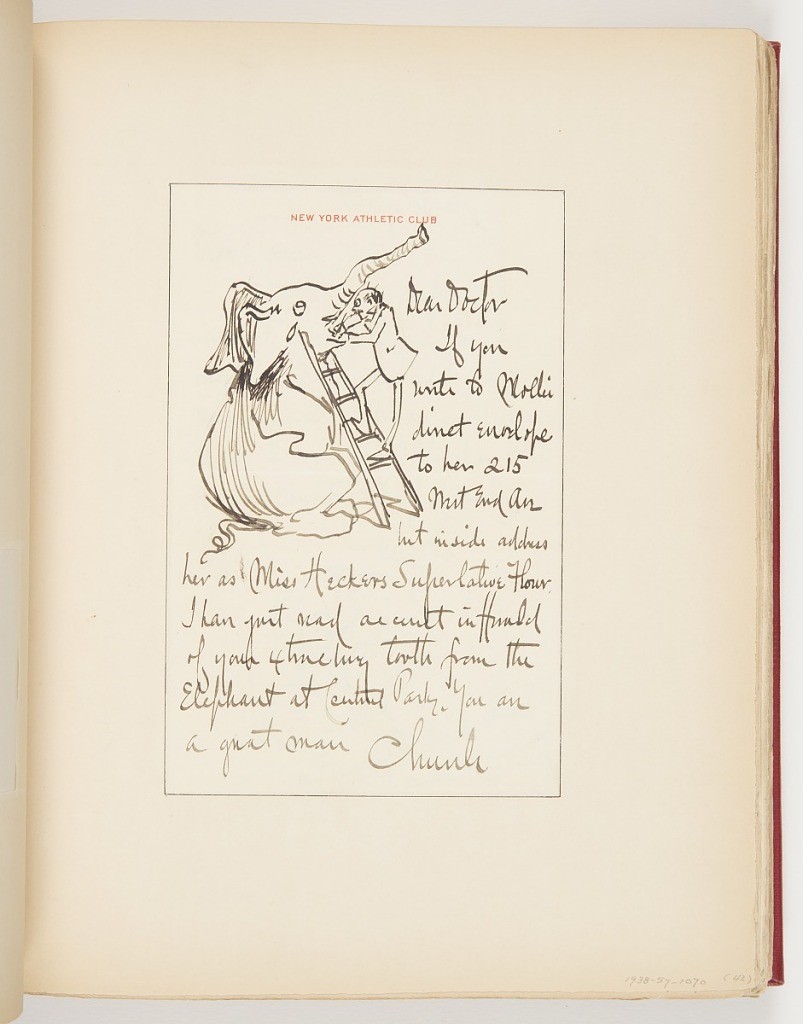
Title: Letter to Dr. Dudley Tenney
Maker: Frederick Stuart Church, American, 1842–1924
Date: ca. 1895
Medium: Pen and brown ink on paper
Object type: Ephemera
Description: Upper left, elephant sitting and crying, while a man, right stands on a ladder and extracts tooth. At right, letter written to Dr. Dudley Tenney.